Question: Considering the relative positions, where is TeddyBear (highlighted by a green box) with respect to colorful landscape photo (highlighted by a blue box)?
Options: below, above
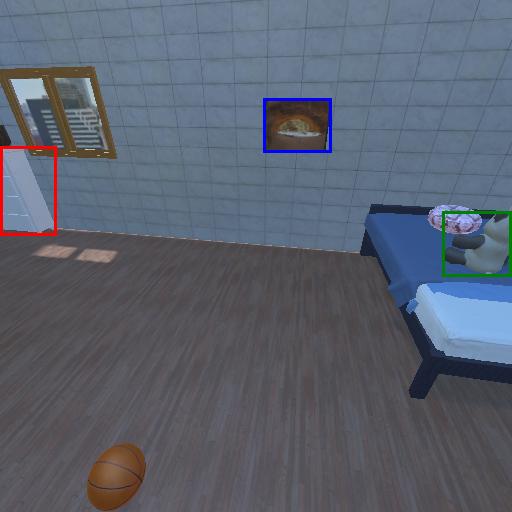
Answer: below